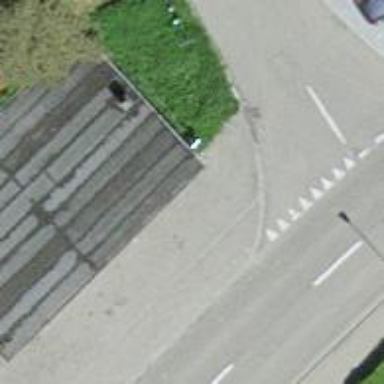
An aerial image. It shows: Bus stop with platform for public transport.